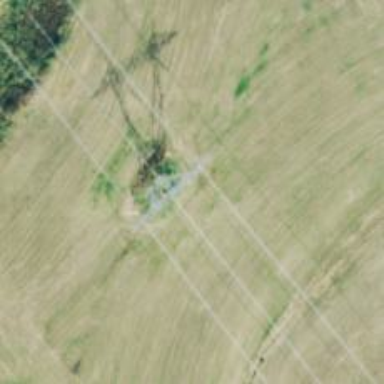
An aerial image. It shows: Lattice structure tower used for power distribution.